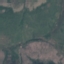
Label: HerbaceousVegetation